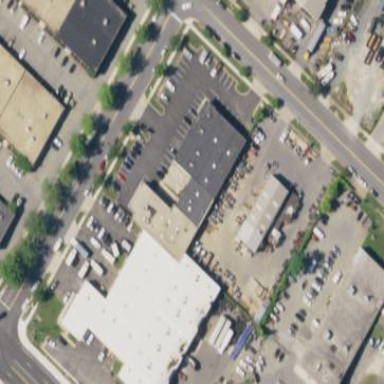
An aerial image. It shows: Commercial building.